Question: I was wondering, let's say I have an array of size 'n x m'. I would like to implement a function which writes back the coordinates of an element rotated 90 degrees counterclockwise. Example is shown on the picture. Is there any clever way of doing that?
Example would be the coordinates '(0,0) -> (0,m)'

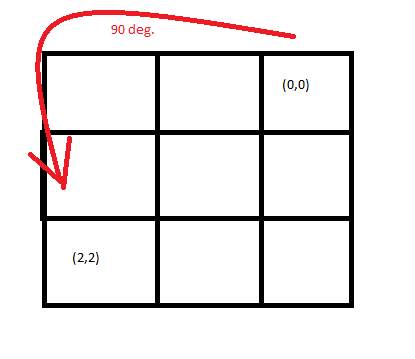
Answer: If I understood your question, the coordinate transformation you are looking for is:
'''
rotate(<i,j>)=<j,m-i-1>
'''
i.e. column j becomes row j, and row i becomes column m-i-1.
(Note: Assuming the initial matrix is of size mxn, your example is incorrect. <0,0> should be mapped to <0,m-1>)